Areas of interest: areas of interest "Basketball Arena"
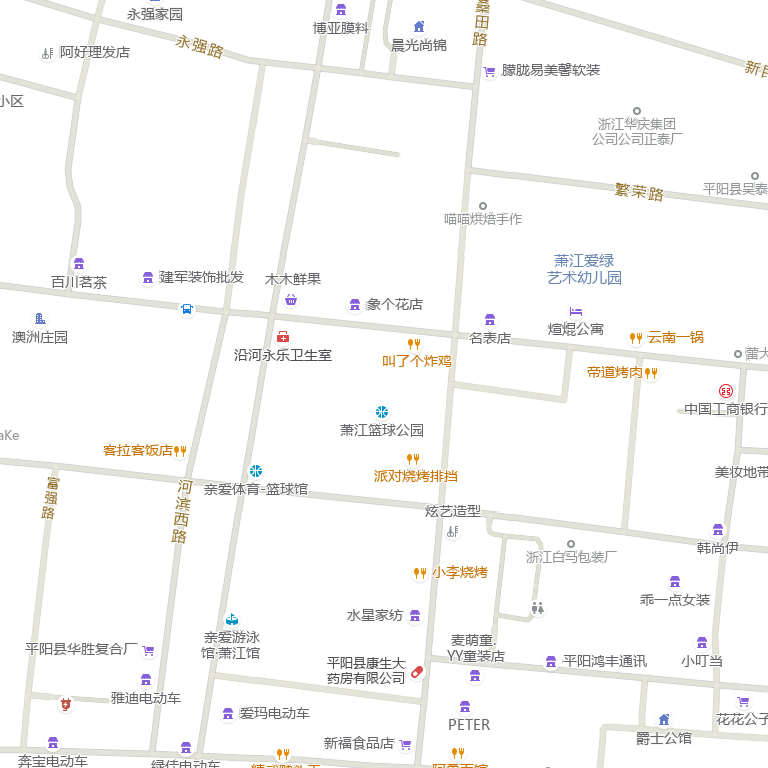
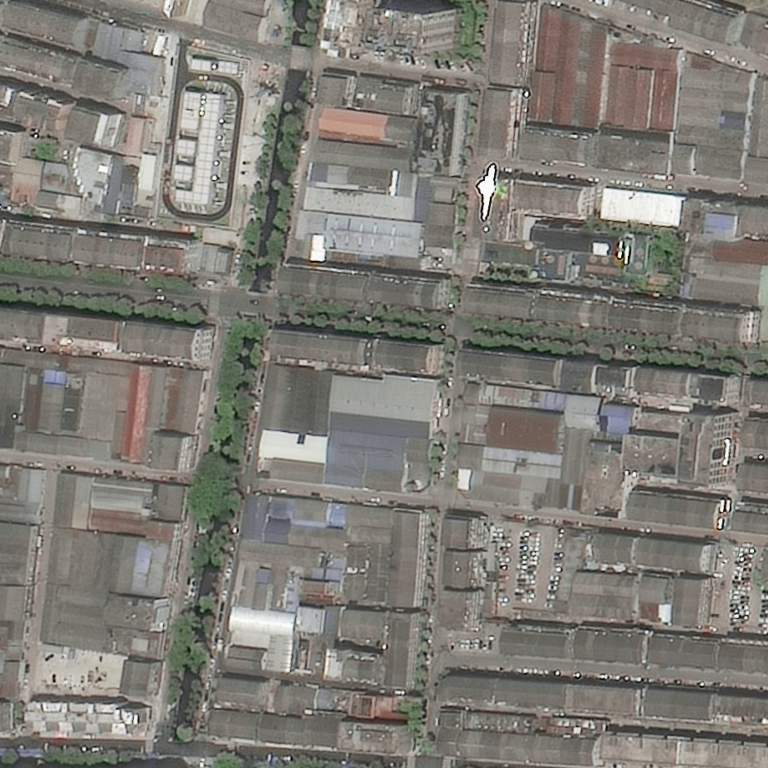